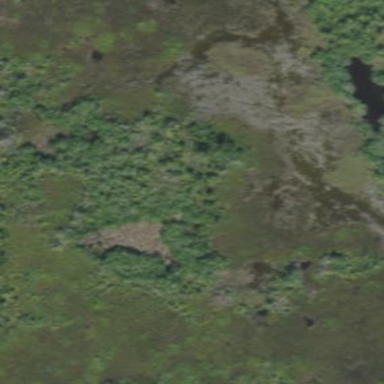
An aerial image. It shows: Saltmarsh wetland known for its saltwater marshes and halophytic herbaceous prairie plant community.